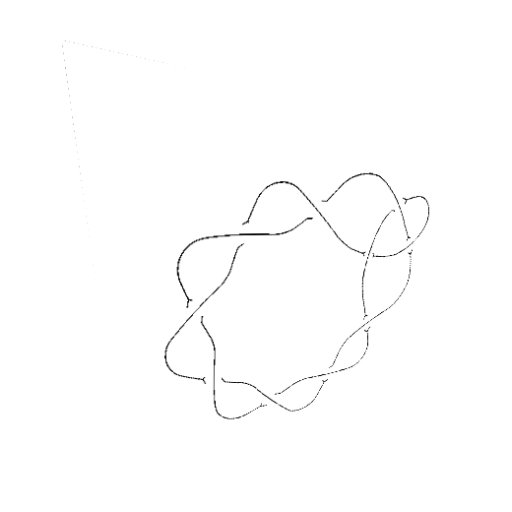
Crossing number: 10